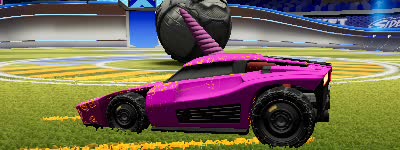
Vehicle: breakout